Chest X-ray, PA view. Patient: 76 years old, sex M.
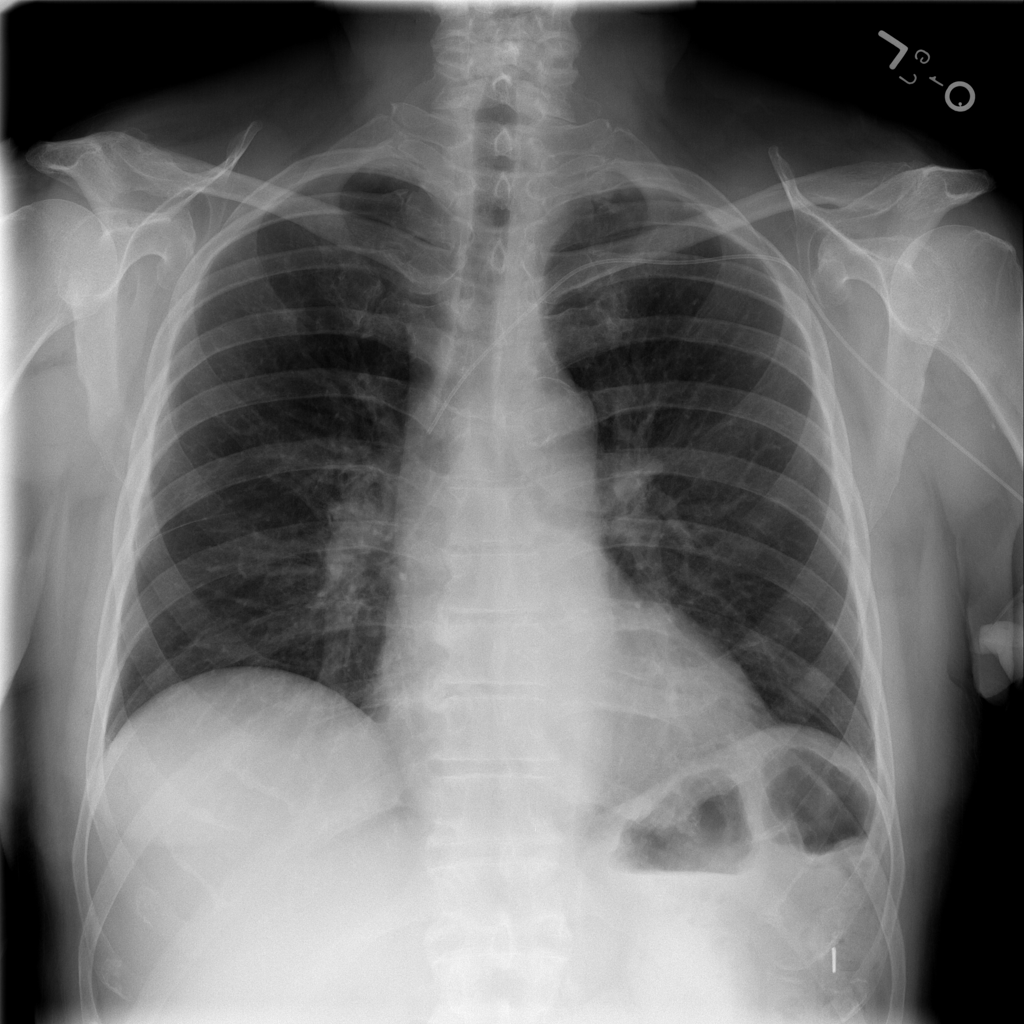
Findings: No Finding